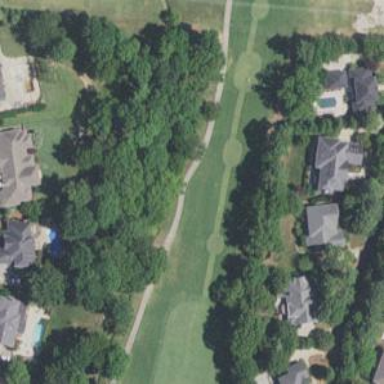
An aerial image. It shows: Golf hole.